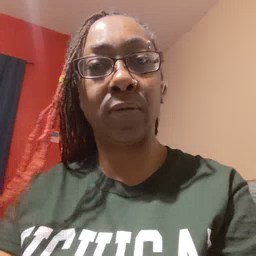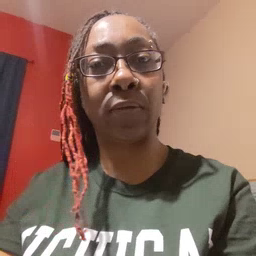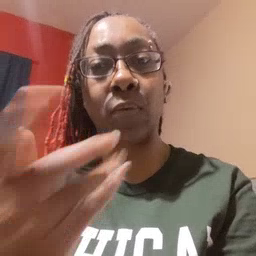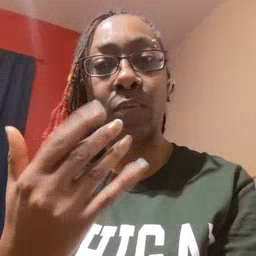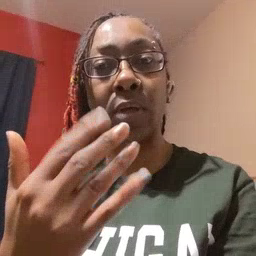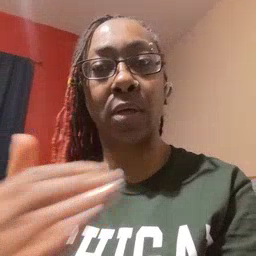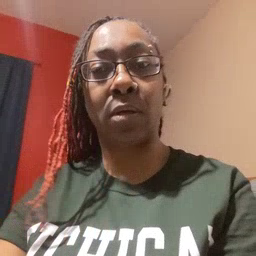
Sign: wait